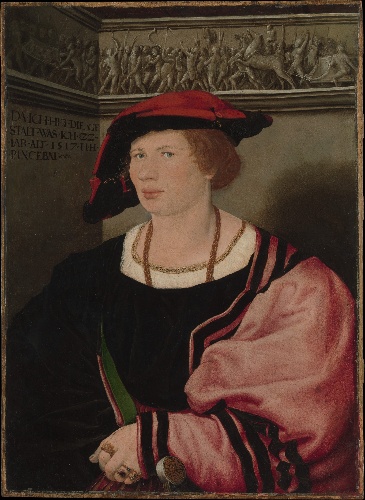
Title: Benedikt von Hertenstein (born about 1495, died 1522)
Artist: Hans Holbein the Younger
Artist bio: German, Augsburg 1497/98–1543 London
Date: 1517
Object type: Painting
Classification: Paintings
Medium: Oil and gold on paper, laid down on wood
Dimensions: Overall 20 1/2 x 15 in. (52.4 x 38.1 cm); painted surface 20 3/8 x 14 5/8 in. (51.4 x 37.1 cm)
Department: European Paintings
Credit line: Rogers Fund, aided by subscribers, 1906
Accession year: 1906
Repository: Metropolitan Museum of Art, New York, NY
Tags: Men|Portraits